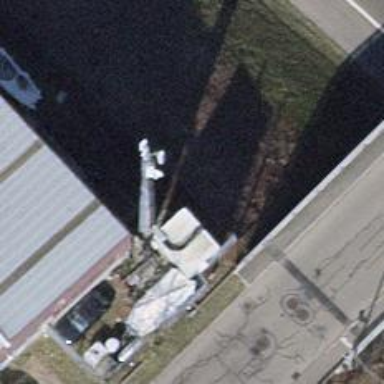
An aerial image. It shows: Communication tower.